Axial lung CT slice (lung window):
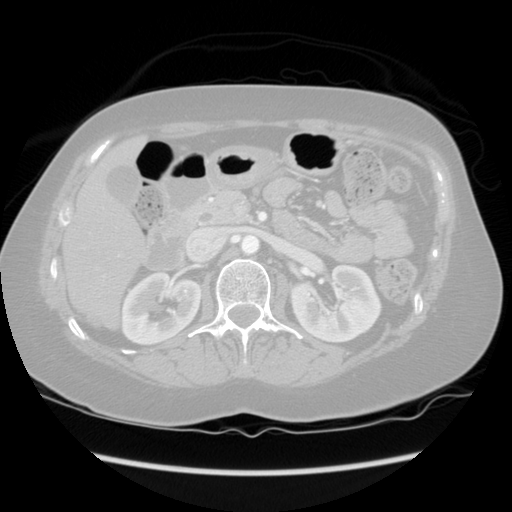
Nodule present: no